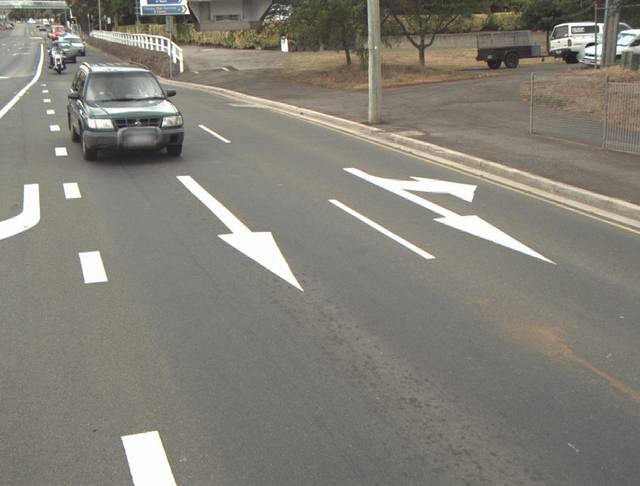
Region: Australia
Coordinates: -41.454, 147.144